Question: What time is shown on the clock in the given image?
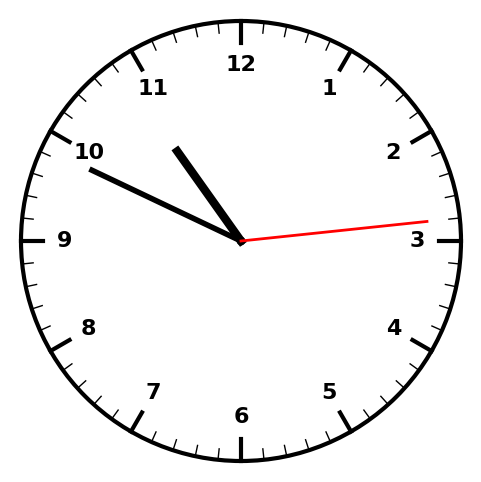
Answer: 10:49:14